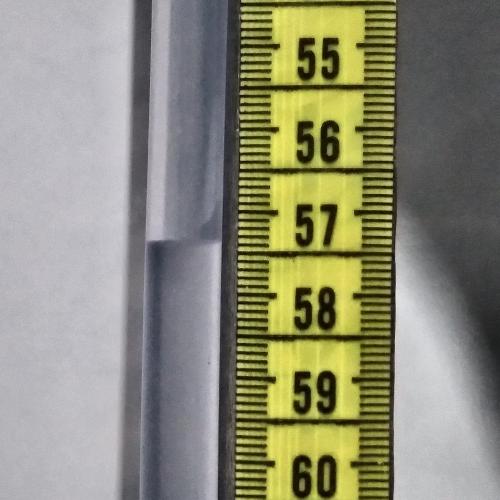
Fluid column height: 57.4 cm